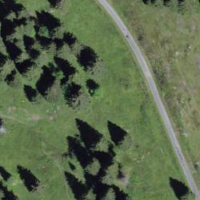
EUNIS habitat code: 41
Species observed at this site:
Equisetum sylvaticum
Campanula barbata